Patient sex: M
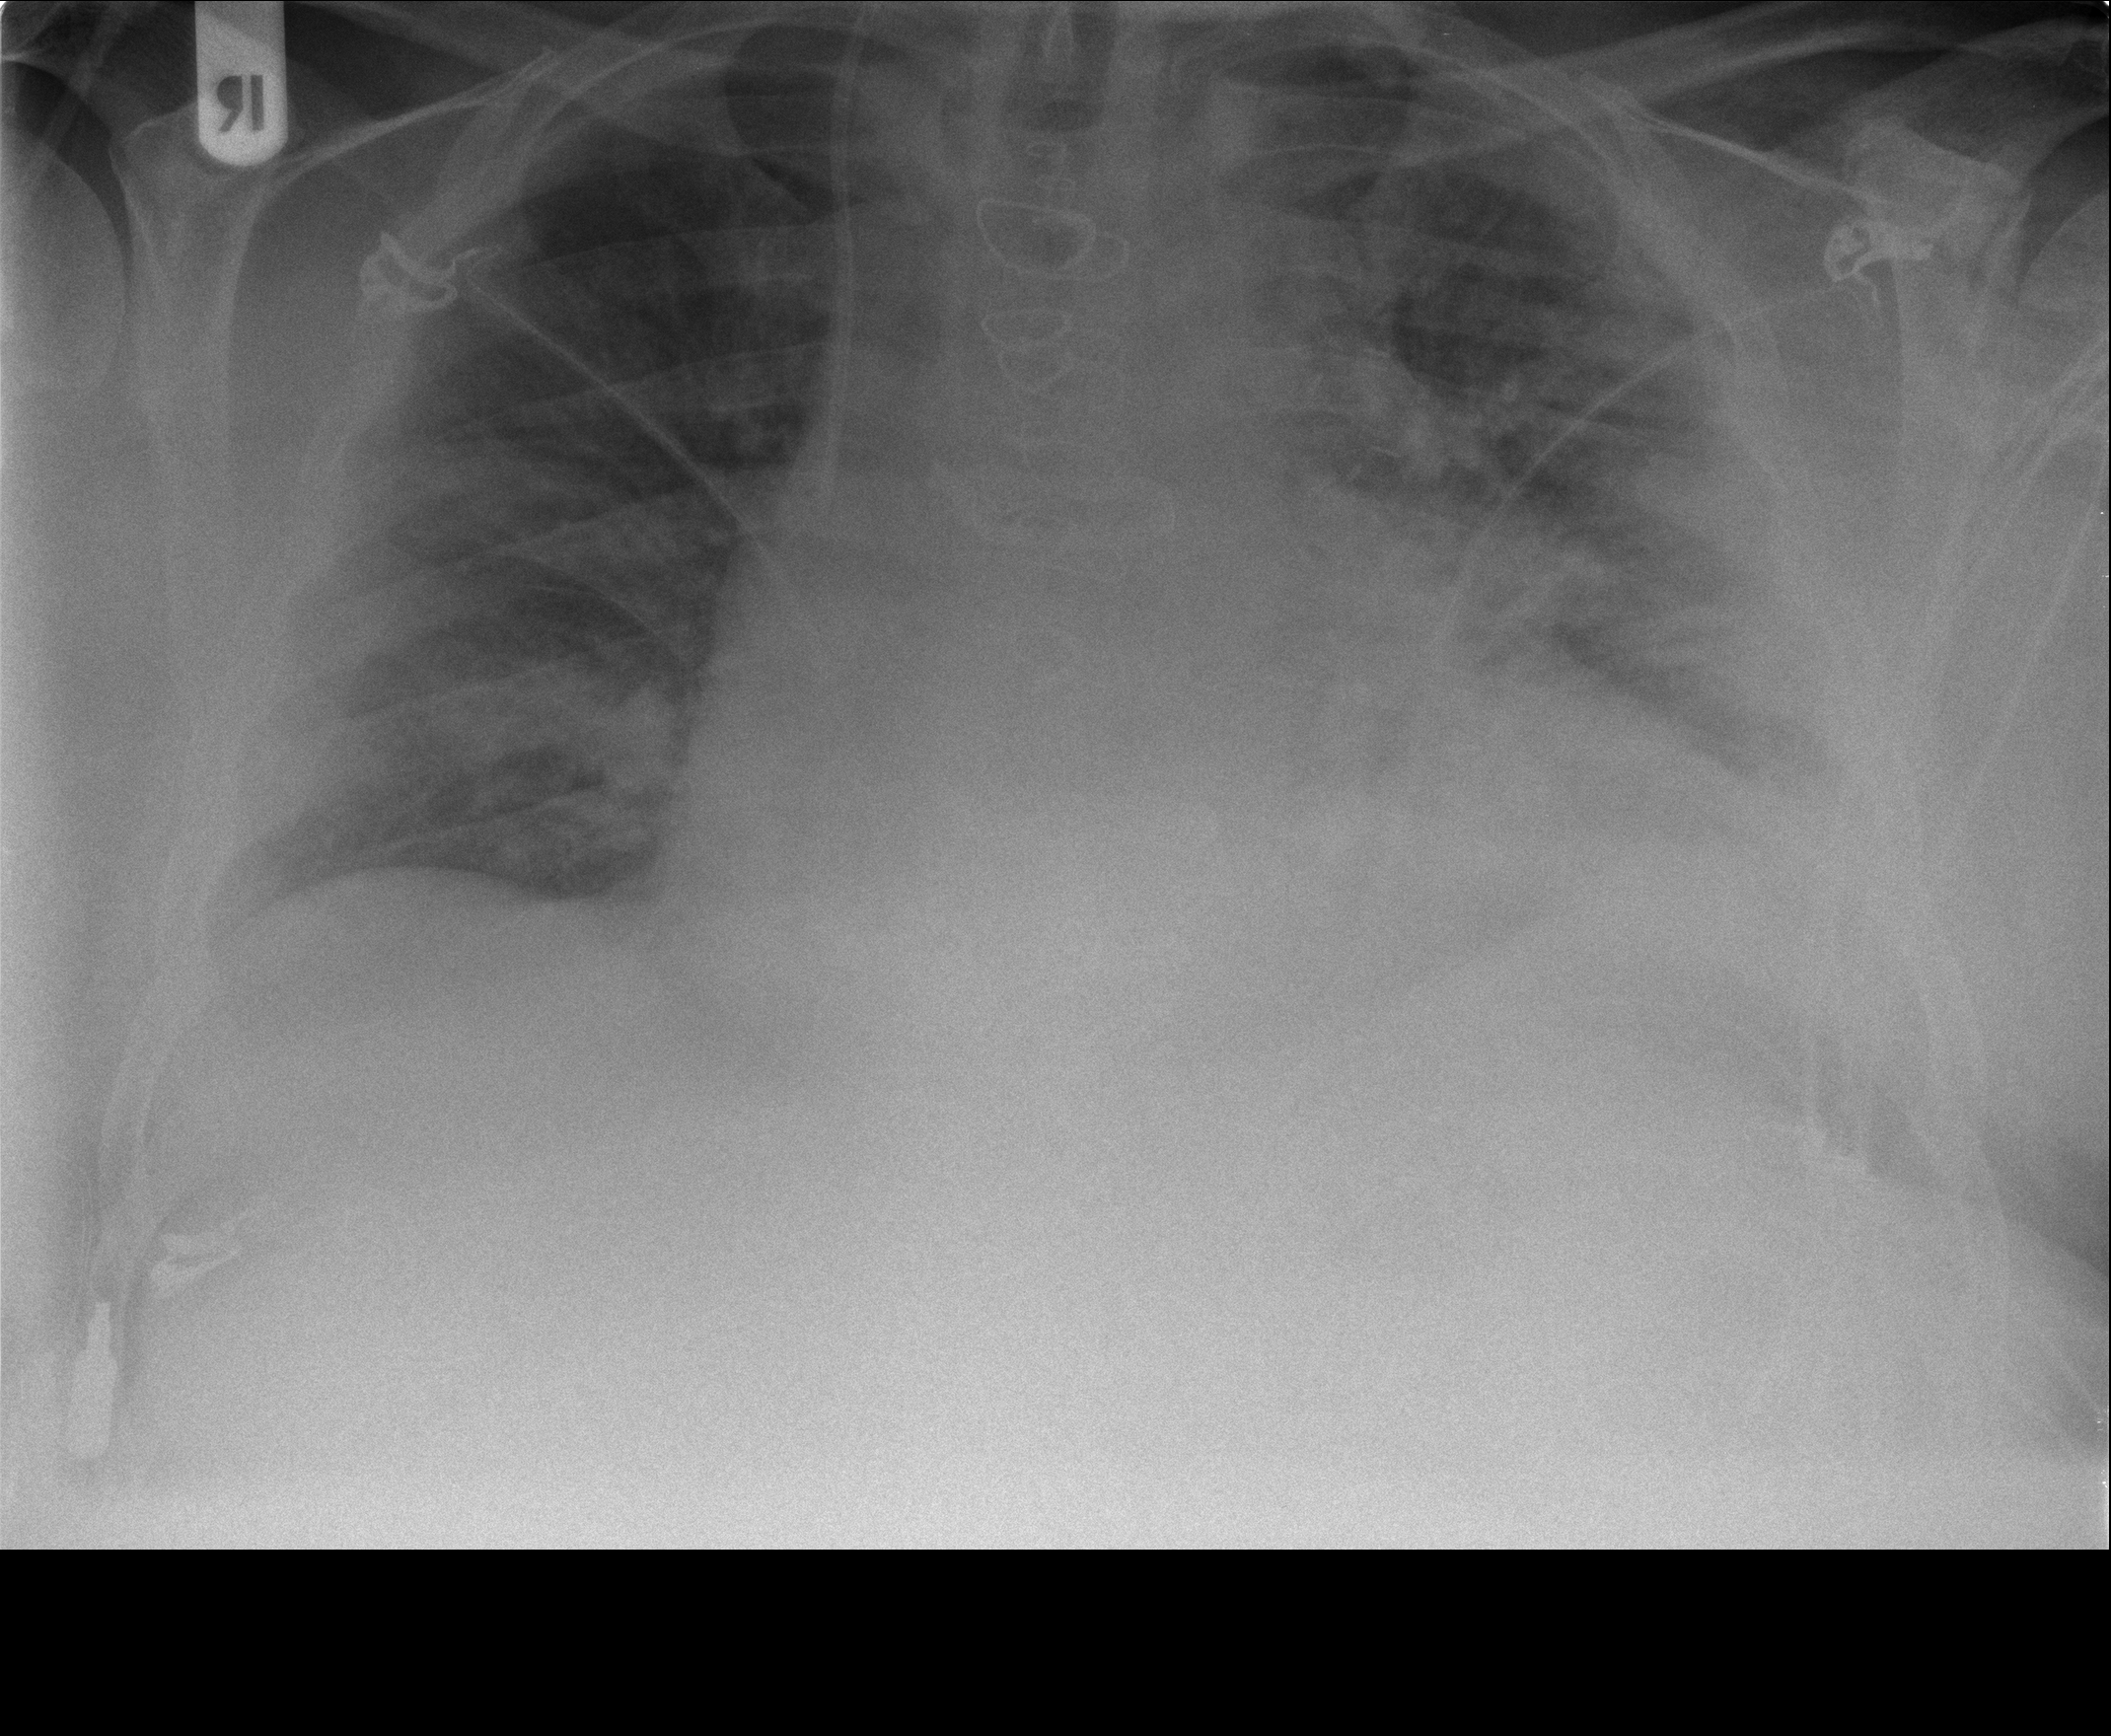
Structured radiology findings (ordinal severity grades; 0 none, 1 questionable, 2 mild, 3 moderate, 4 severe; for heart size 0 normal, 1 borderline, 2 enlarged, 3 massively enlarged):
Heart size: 2
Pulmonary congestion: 2
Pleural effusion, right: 2
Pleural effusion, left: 2
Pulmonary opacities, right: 2
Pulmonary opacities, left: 3
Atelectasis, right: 2
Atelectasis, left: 2